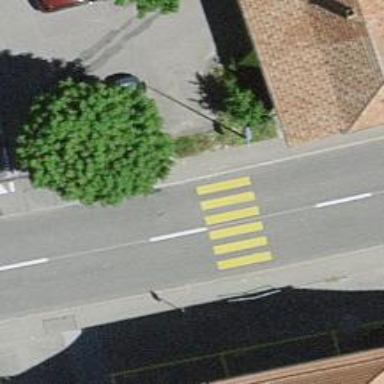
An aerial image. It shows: Zebra crossing with distinctive zebra markings on the road.